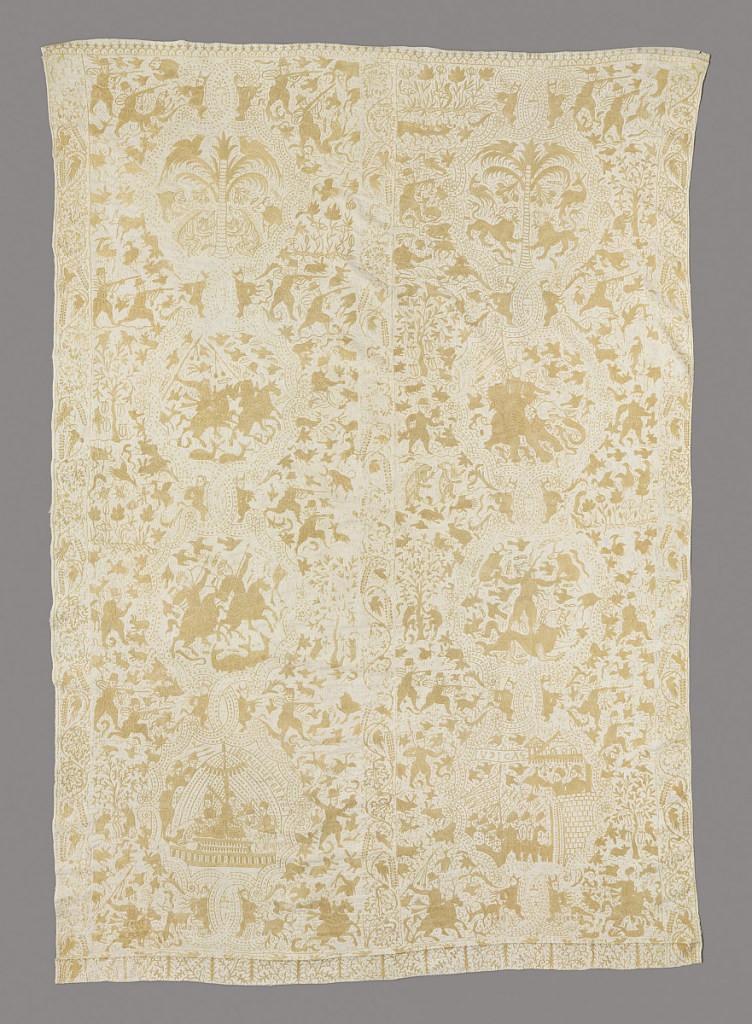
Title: Coverlet
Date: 17th century
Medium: tussah silk embroidery on cotton foundation Technique: embroidered in chain stitches on plain weave foundation Label: cotton embroidered in tussah silk
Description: Rectangular linen coverlet embroidered in yellowish silk on an off-white ground. Eight cartouches showing a mixture of European and Indian figures of hunters on horseback and on foot, with exotic animals and vegetation. Devil-like figures with horns appear throughout. The bottom vignettes contain scenes from the biblical story in which Judith severs Holoferne's head to save her people. Figures fill all of the space inside and outside the scrolling framework of the cartouches.